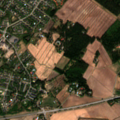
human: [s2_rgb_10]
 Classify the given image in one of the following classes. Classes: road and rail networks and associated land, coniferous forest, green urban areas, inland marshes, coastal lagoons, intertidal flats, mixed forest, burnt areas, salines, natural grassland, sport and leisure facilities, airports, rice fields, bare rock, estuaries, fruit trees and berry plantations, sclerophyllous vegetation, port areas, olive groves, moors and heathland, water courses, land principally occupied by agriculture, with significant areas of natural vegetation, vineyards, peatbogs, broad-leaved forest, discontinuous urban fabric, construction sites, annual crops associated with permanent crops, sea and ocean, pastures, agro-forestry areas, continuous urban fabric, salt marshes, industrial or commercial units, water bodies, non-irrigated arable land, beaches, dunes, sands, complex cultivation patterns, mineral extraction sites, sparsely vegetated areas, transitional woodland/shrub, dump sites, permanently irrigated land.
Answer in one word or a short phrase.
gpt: discontinuous urban fabric, non-irrigated arable land, land principally occupied by agriculture, with significant areas of natural vegetation